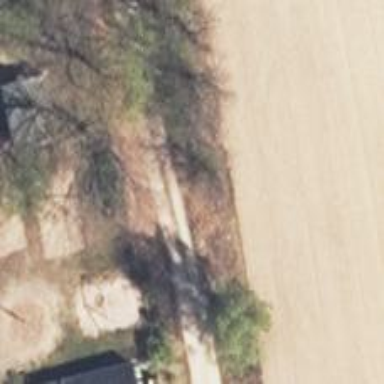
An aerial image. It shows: Gravel track.